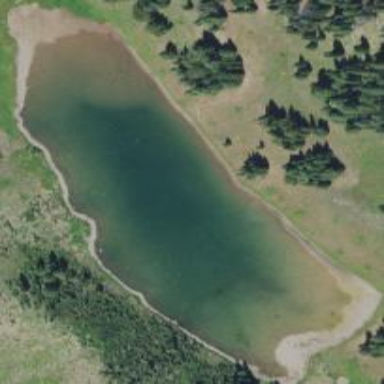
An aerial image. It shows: Lake with natural water.